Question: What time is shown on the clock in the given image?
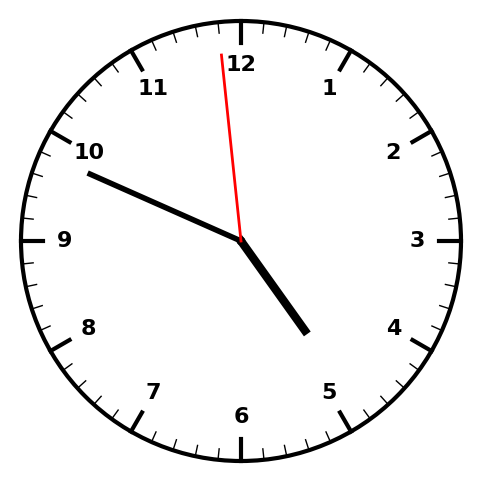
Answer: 04:48:59